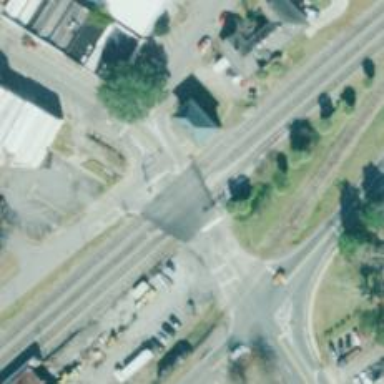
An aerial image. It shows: Level crossing on the railway with lights.